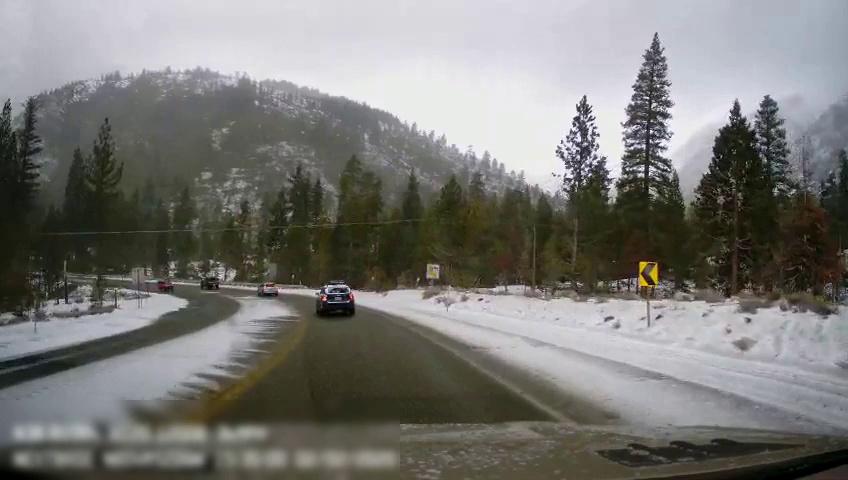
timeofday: Day
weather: Snowy
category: Drivable Space
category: Vehicles | Truck
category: Vehicles | SUV
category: Vehicles | SUV
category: Vehicles | SUV
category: Lanes | Current Lane
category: Lanes | Current Lane
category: Traffic | Signs